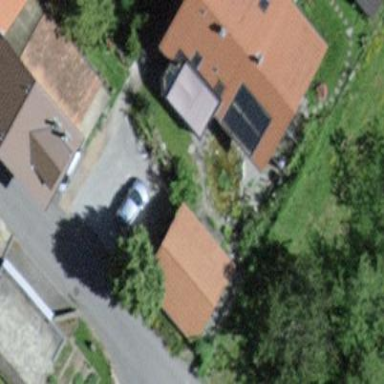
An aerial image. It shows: Garage building.